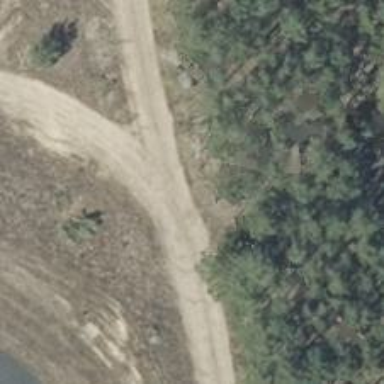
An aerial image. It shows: Sandy track road with grade5 tracktype.